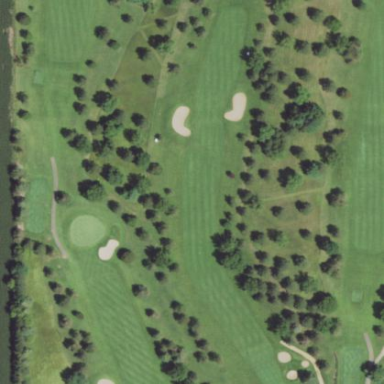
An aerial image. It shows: Golf fairway surrounded by grass.